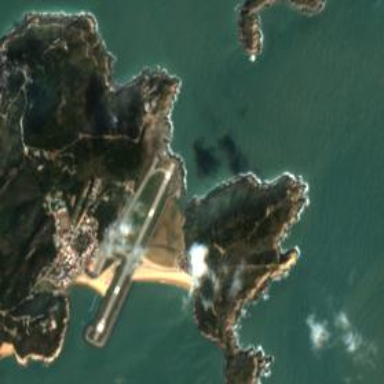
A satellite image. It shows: Runway at airport.